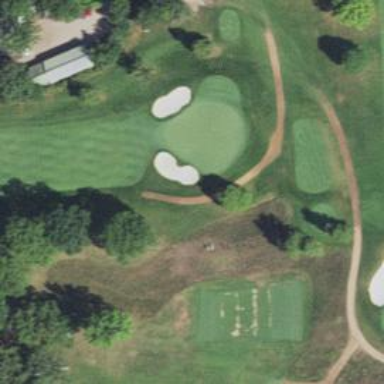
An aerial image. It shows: View of golf hole.